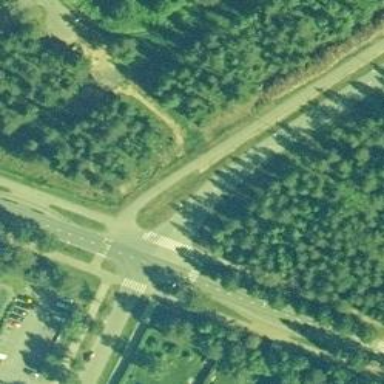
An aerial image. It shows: Marked road crossing.